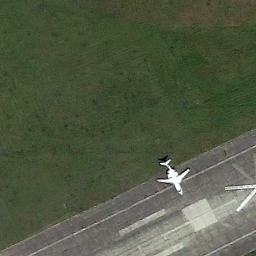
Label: airplane